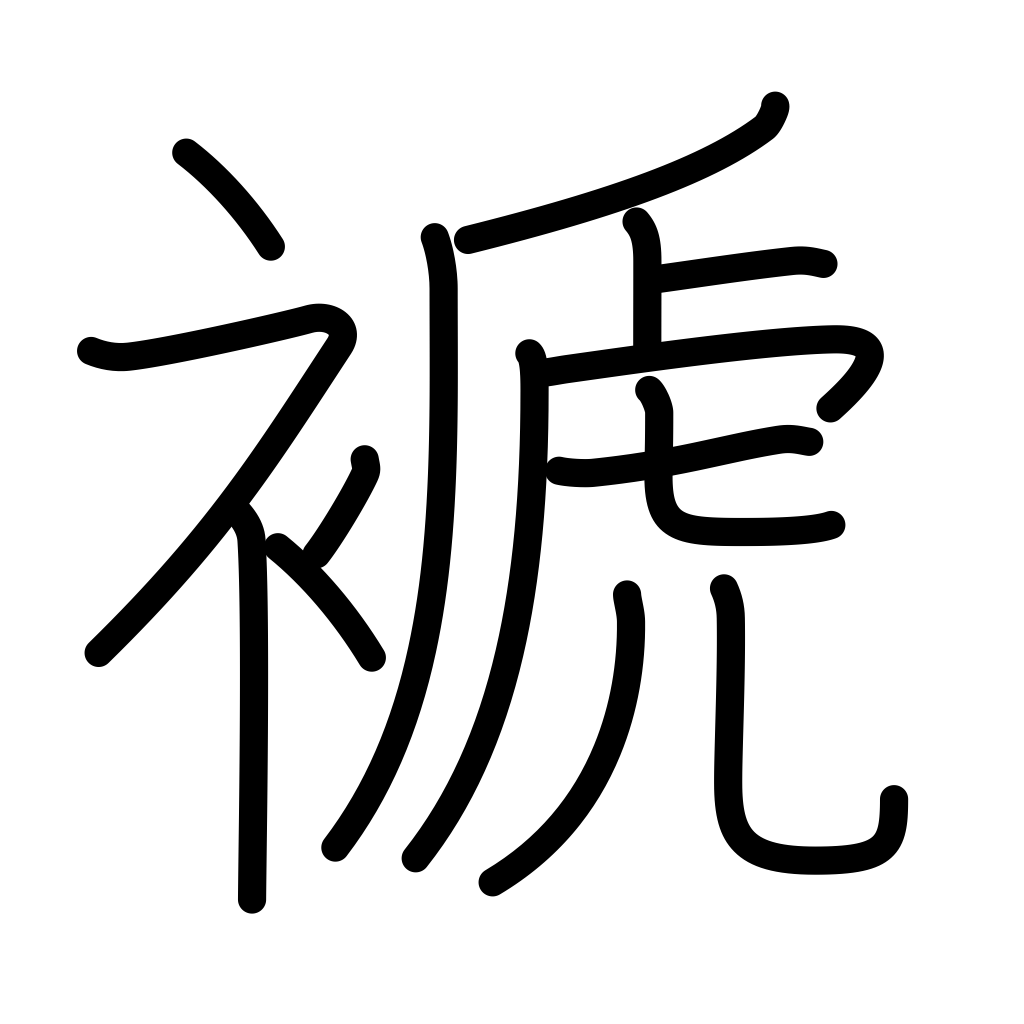
Meaning: rob